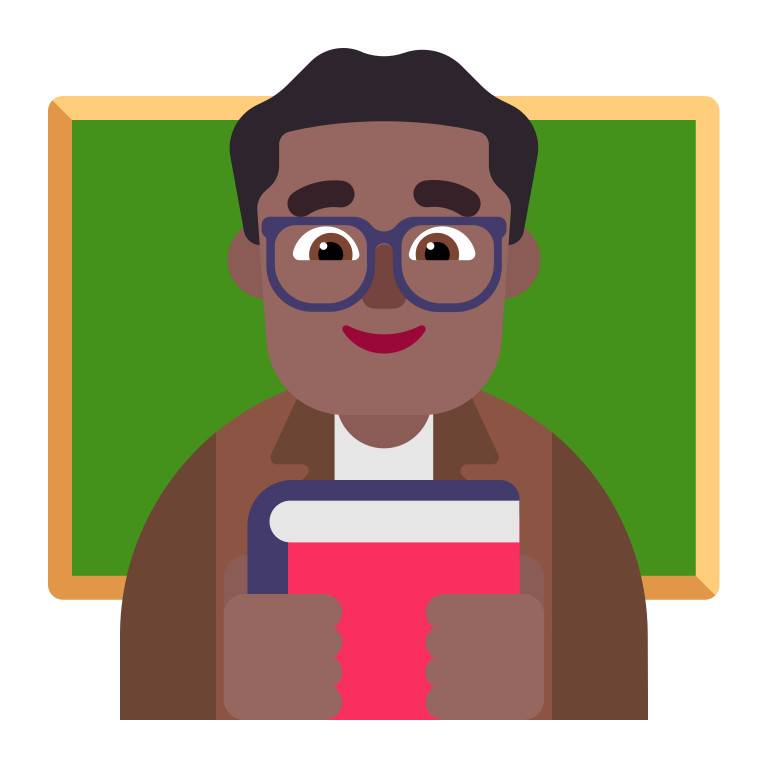
man teacher flat  dark